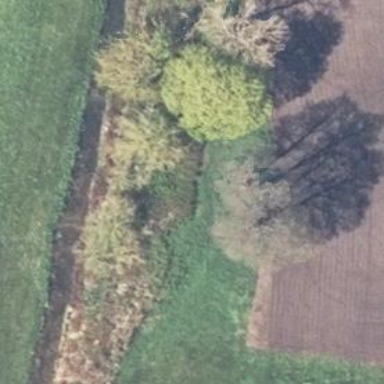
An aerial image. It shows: Row of deciduous broadleaved trees.